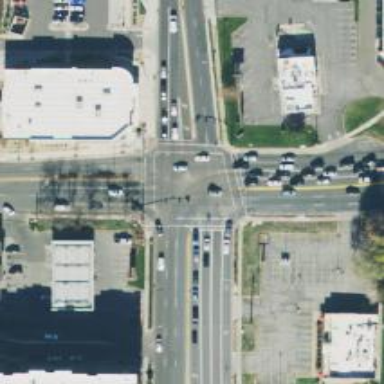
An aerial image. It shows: Crossing with line markings on the road.